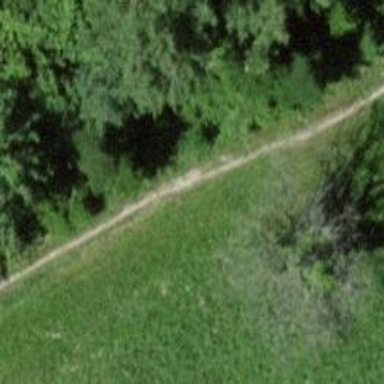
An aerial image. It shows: Path with grass surface and grade 4 track type.